Question: I have thousands of images 1000X2000 px and I want count only white pixels in each small windows of image 100X200 and write count number in vector array
please how can I do that by python openCV?
Sample Image:

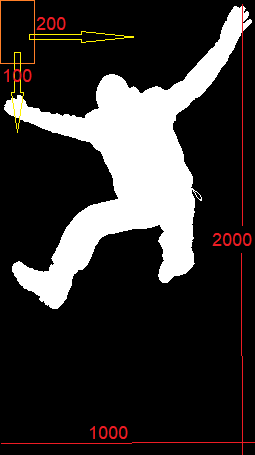
Answer: Opencv and Numpy are pretty good at this. You can use numpy slicing to target each box and numpy.sum to count the number of white pixels in the slice.
'''
import cv2
import numpy as np
# count white pixels per box
def boxCount(img, bw, bh):
# declare output list
counts = [];
h, w = img.shape[:2];
for y in range(0, h - bh + 1, bh):
line = [];
for x in range(0, w - bw + 1, bw):
# slice out box
box = img[y:y+bh, x:x+bw];
# count
count = np.sum(box == 255);
line.append(count);
counts.append(line);
return counts;
# load image
img = cv2.imread("jump.png");
img = cv2.resize(img, (1000, 2000));
gray = cv2.cvtColor(img, cv2.COLOR_BGR2GRAY);
# define box search params
box_width = 100;
box_height = 200;
# get counts
counts = boxCount(img, box_width, box_height);
for line in counts:
print(line);
'''